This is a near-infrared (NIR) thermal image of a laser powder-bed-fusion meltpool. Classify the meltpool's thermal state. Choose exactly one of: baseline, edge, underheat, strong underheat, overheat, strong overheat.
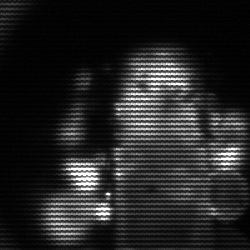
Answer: strong underheat